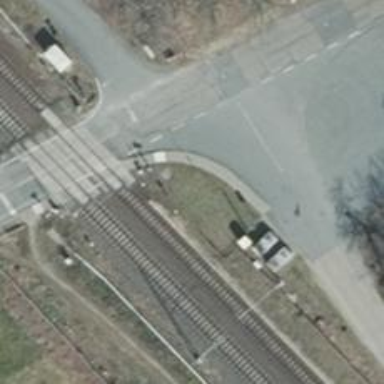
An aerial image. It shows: Railway signal.